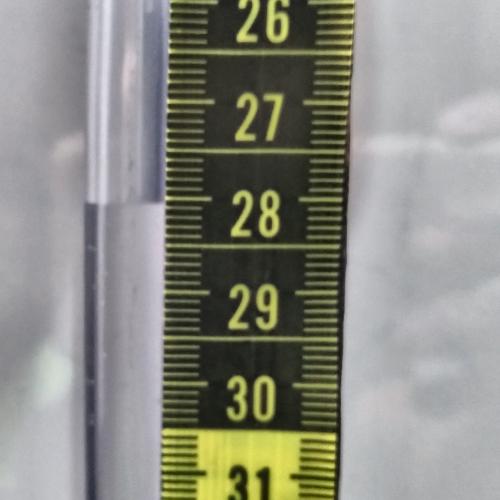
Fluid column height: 28.1 cm